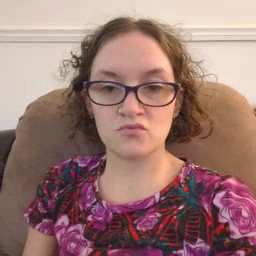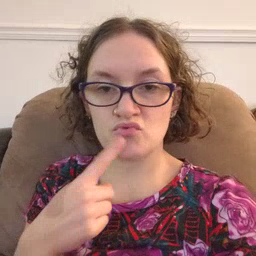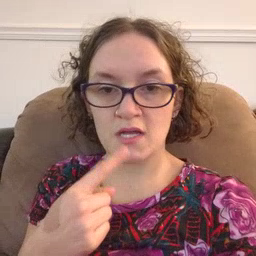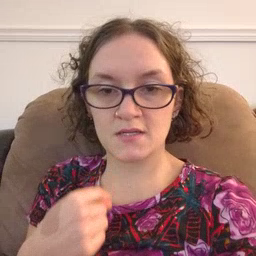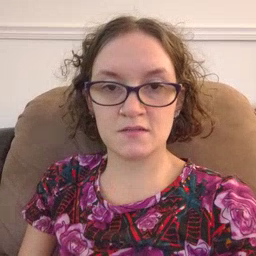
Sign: red